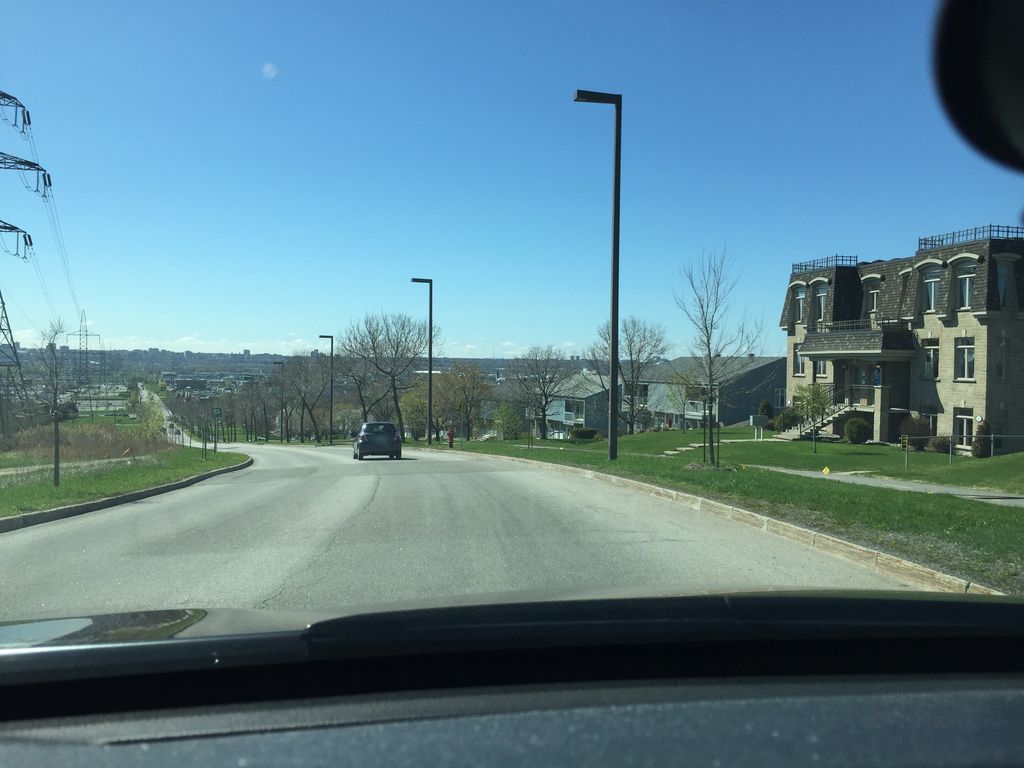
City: quebec_city